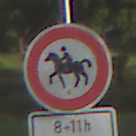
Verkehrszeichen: VerbotReiter
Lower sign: ZeitangabenOhneBeschraenkungAufWochentage2
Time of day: SunriseSunset
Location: Outdoor (Suburban)
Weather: PartlyCloudy
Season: NotSpecified
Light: Natural